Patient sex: M
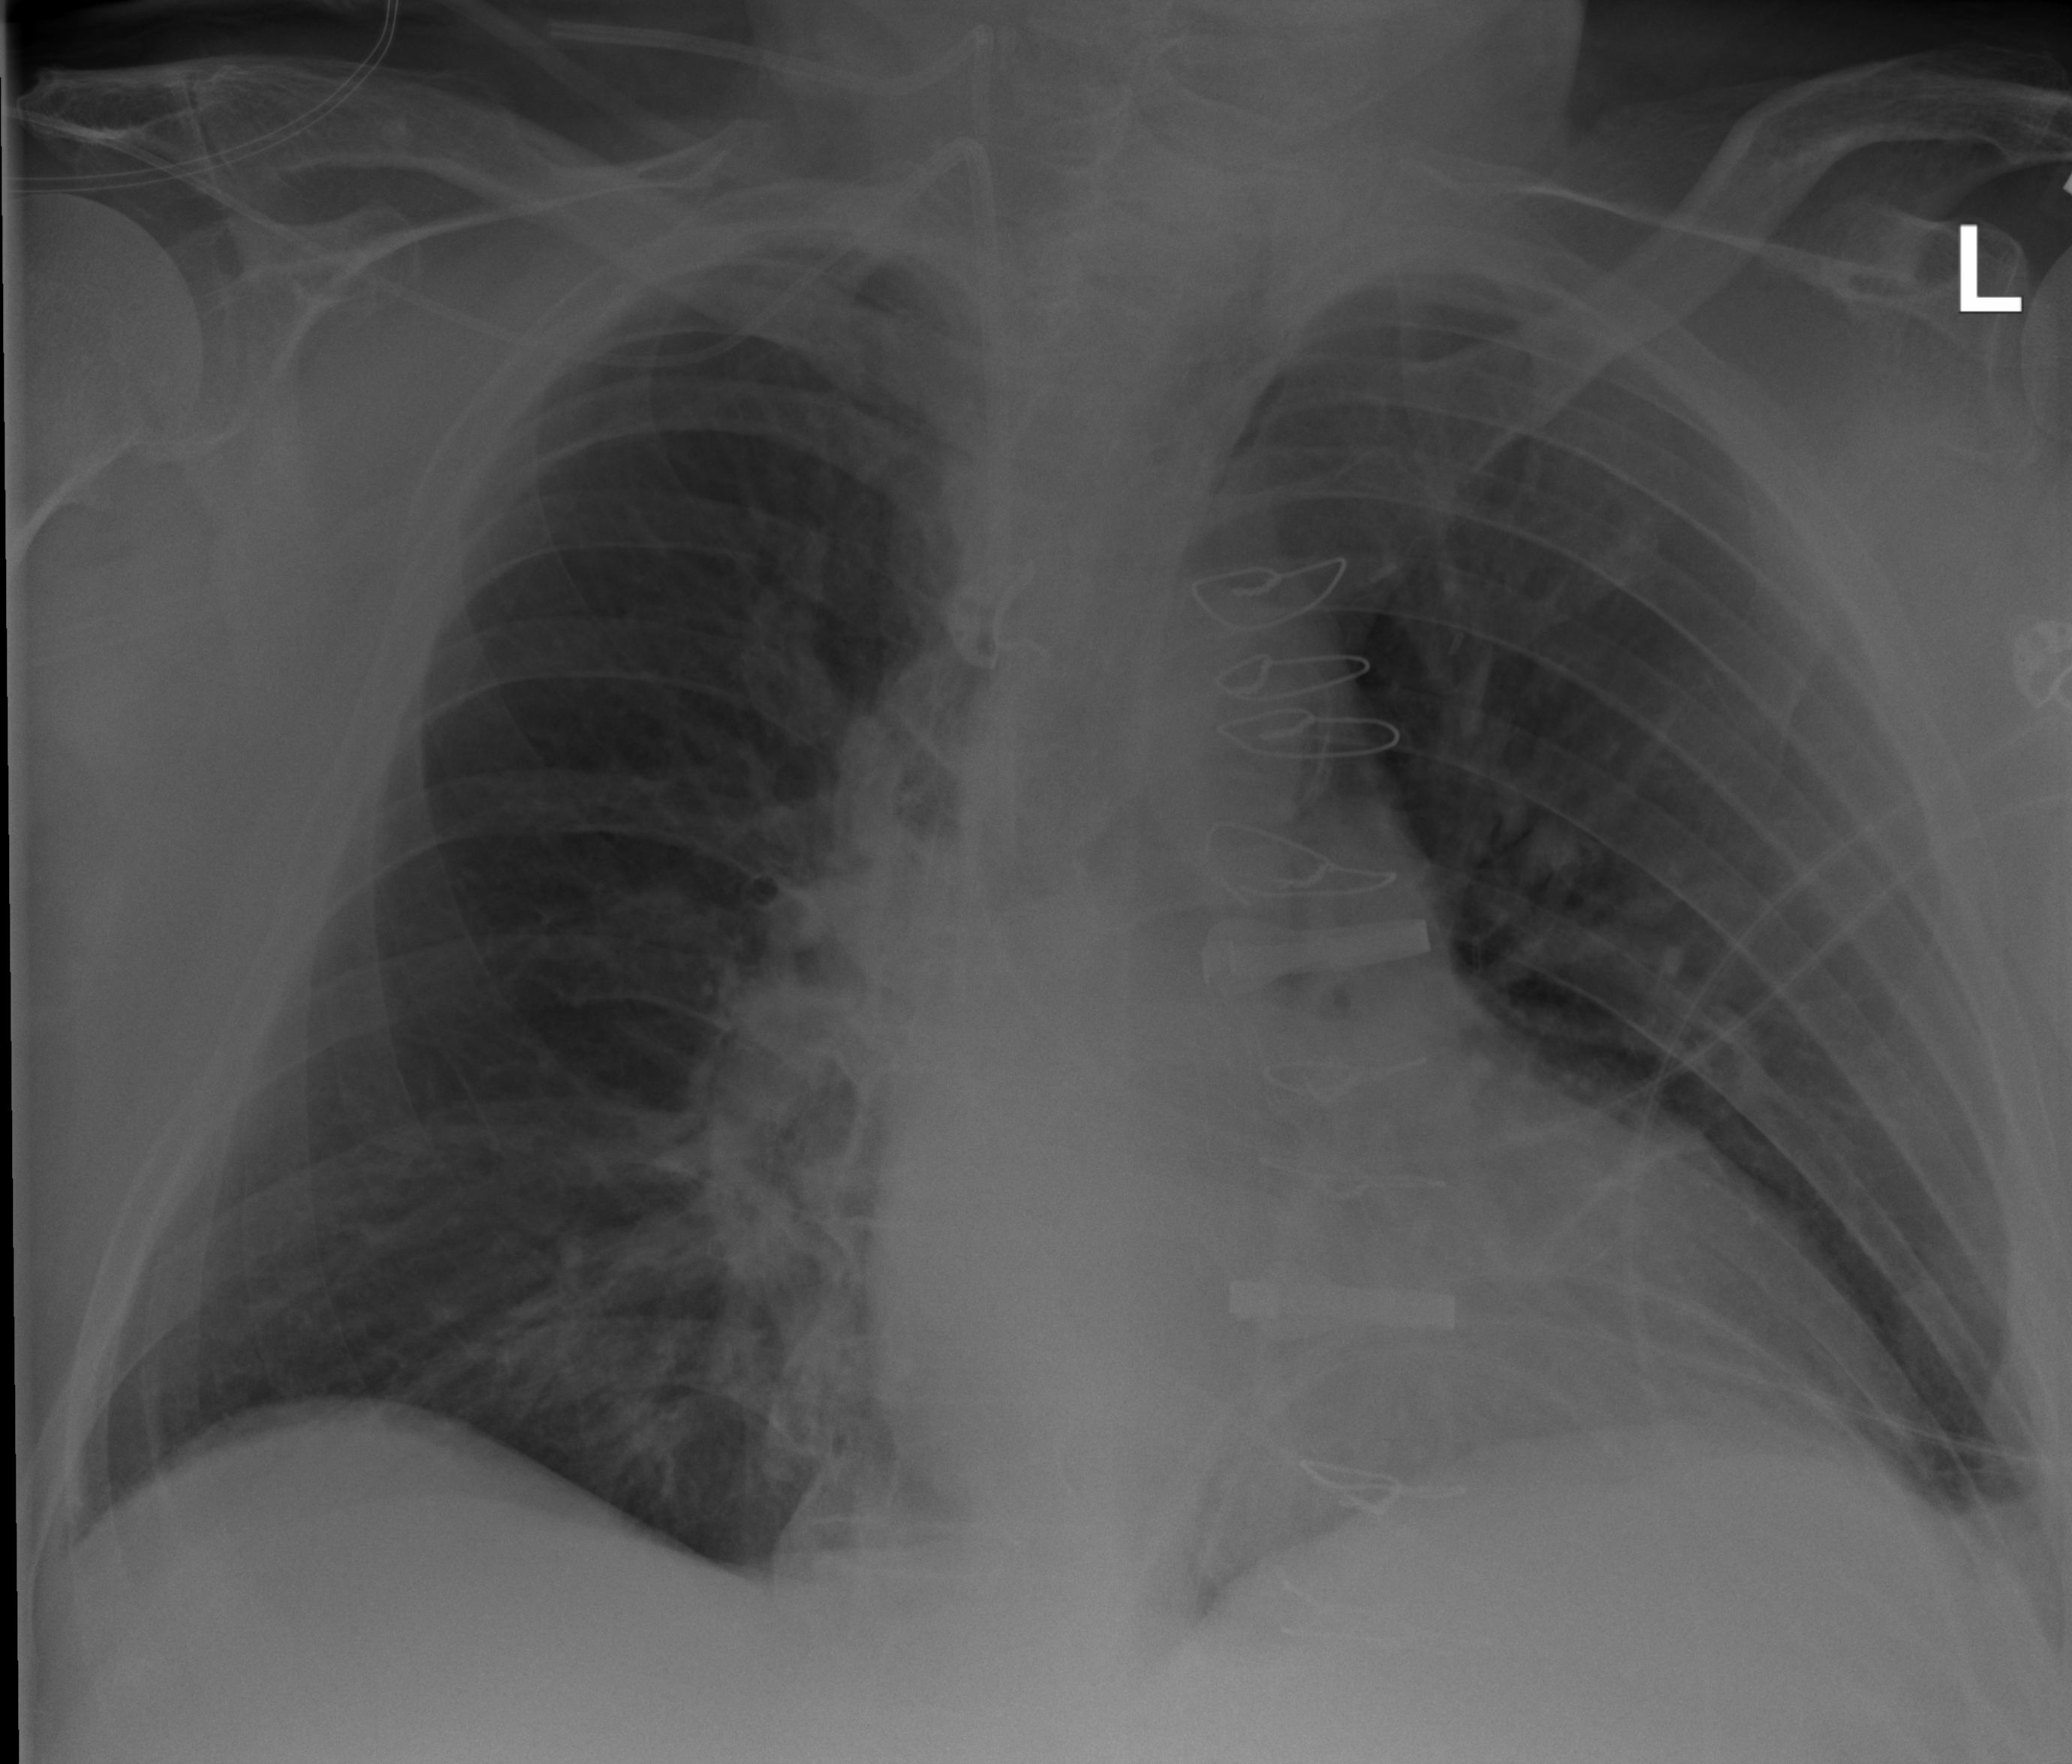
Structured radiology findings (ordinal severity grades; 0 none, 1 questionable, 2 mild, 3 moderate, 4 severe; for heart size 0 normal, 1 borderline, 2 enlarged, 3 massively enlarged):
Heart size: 2
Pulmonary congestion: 0
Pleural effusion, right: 0
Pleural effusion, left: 1
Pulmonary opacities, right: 0
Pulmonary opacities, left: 0
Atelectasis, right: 0
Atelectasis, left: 2